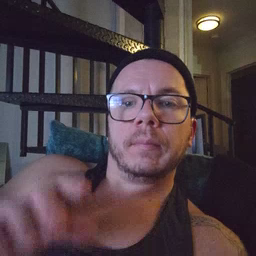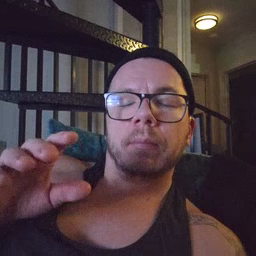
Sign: mitten